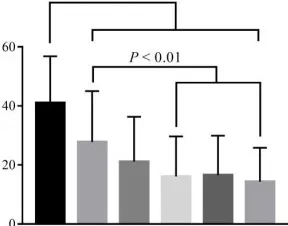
Long-term follow-up of pain/functional scales and drug consumption. ODI. From last post-operative record (baseline) to that of one-year follow-up.
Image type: pathology (masson_trichrome)